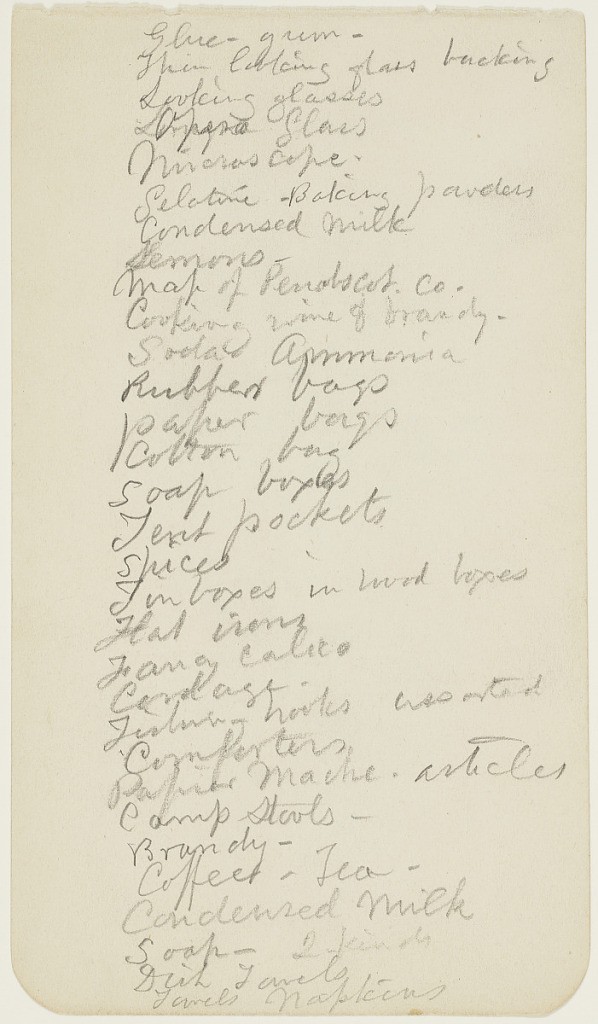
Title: Supply List, Lake Millinocket, Maine
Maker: Frederic Edwin Church, American, 1826–1900
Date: September - October 1878
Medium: Graphite on white wove paper
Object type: Drawing
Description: List of supplies for Church's trip to Lake Millinocket, Maine, in the fall of 1878.